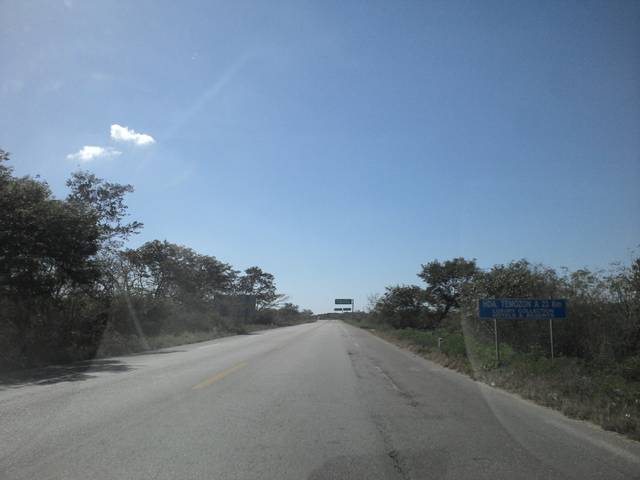
Region: Mexico
Coordinates: 20.834, -89.741